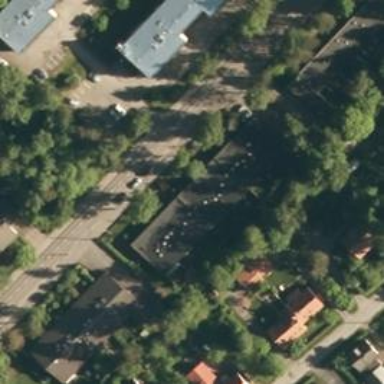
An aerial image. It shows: Peaceful suburb.